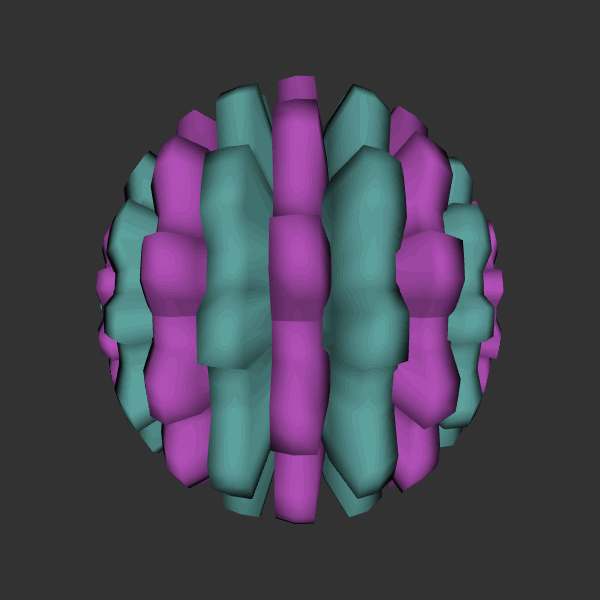
Background: dark